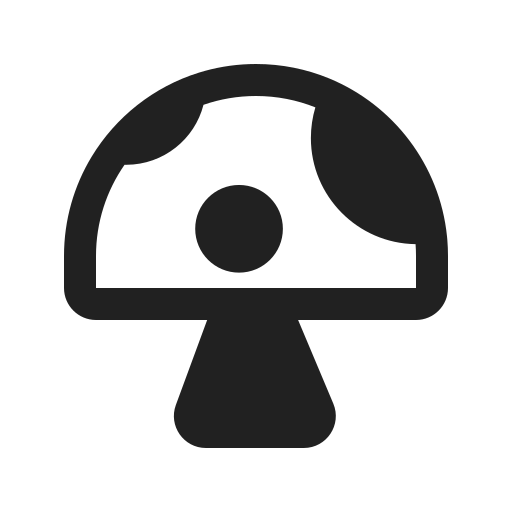
mushroom high contrast